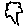
Label: tree